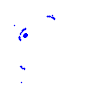
Particle: electron